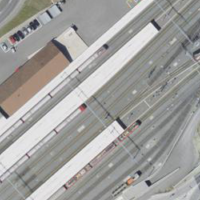
EUNIS habitat code: 54
Species observed at this site:
Prunus padus